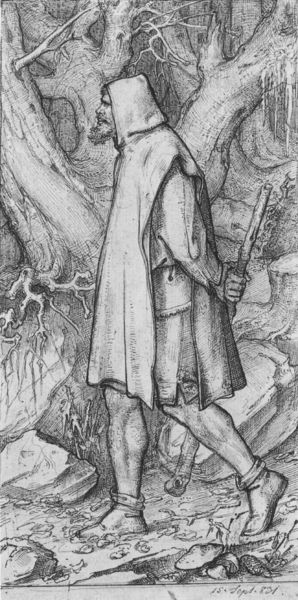
Titel: Rübezahl
Künstler: Moritz von Schwind
Standort: Winterthur
Institution: Museum Oskar Reinhart am Stadtgarten
Schlagwörter: baum, felsen, hand, mann, umhang, weiß, baumstämme, bäume, landschaft, äste, grau, holz, profil, rücken, schwarz, skizze, zeichnung, gras, gürtel, weg, hochformat, bart, jacke, mütze, arme, bärtig, böse, mensch, stein, steine, signatur, ast, baumstamm, natur, stamm, gehen, pfad, boden, gewand, kutte, mantel, gotik, wald, stock, beine, deutschland, bein, füße, schuhe, stab, fels, grafik, graphik, geröll, linien, spazieren, romantik, detail, muskeln, datum, seitenansicht, allein, wade, striche, hell dunkel, tusche, suchen, fuss, wandern, wurzel, groß, druck, schnitt, schwarz weiss, radierung, stich, knüppel, schlagstock, waffe, bleistift, stiefel, bleistiftzeichnung, wurzeln, jäger, gewehr, axt, geäst, wanderer, mittelalter, märchen, wams, mönch, heiliger, dürer, wanderstab, räuber, schwind, kupferstich, cape, tunika, hirte, keule, schlagen, unheimlich, kopflos, baumstumpf, wanderung, kaputze, kapuze, steifel, geist, pilz, kain, schwrz, eremit, mittig, albrecht, trist, einsiedler, tell, baumwurzeln, riese, cranach, robin hood, rübezahl, grauweiß, abel, rumpelstilzchen, knüpel, wandertracht, bleistiftzeichnung märchen sagen rübezahl